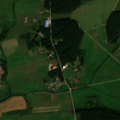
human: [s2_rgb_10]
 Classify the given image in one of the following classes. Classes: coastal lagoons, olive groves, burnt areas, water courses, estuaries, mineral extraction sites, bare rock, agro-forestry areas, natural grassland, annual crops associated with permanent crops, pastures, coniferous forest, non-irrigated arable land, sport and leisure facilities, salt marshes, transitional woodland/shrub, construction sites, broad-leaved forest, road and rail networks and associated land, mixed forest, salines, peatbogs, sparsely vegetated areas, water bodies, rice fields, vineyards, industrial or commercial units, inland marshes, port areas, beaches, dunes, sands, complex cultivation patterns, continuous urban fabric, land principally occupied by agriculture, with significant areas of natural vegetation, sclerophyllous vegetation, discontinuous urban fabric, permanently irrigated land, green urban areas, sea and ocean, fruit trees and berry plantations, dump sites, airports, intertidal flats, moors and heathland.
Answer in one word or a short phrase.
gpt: non-irrigated arable land, pastures, complex cultivation patterns, coniferous forest